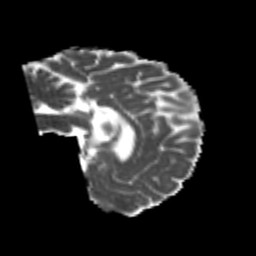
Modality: MD
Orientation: sagittal
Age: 26
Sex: female
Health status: healthy
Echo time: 0.074 s